Question: I have css dropdown menu. it is working fine with choreme or old firefox versions but when I display with the firefox lastest version and internet explorer I am getting the some problems. How can I fix it?

'''
<div class="btnRent">
<label>
<select>
<option selected> Select Box </option>
<option>Short Option</option>
<option>This Is A Longer Option</option>
</select>
</label>
</div>
'''
css
'''
/* The CSS */
.btnRent select {
padding:3px;
margin: 0;
-webkit-border-radius:4px;
-moz-border-radius:4px;
border-radius:4px;
-webkit-box-shadow: 0 3px 0 #ccc, 0 -1px #fff inset;
-moz-box-shadow: 0 3px 0 #ccc, 0 -1px #fff inset;
box-shadow: 0 3px 0 #ccc, 0 -1px #fff inset;
background: #f8f8f8;
color:#888;
border:none;
outline:none;
display: inline-block;
-webkit-appearance:none;
-moz-appearance:none;
appearance:none;
cursor:pointer;
}
.btnRent label {position:relative; text-align:center;}
.btnRent label:after {
content: "<>";
font: 11px "Consolas",monospace;
color: #AAA;
transform: rotate(90deg);
right: -1px;
top: -1px;
padding: 0px 0px 2px;
position: absolute;
pointer-events: none;
border: 0px none;
outline: 0px none;
width: 25px;
height: 20px;
float: right;
background: #f8f8f8;
-webkit-border-radius: 4px;
-moz-border-radius: 4px;
border-radius: 4px;
}
.btnRent label:before {
content:'';
right:6px; top:0px;
width:20px; height:20px;
border: 0;
outline: 0;
background:#f8f8f8;
position:absolute;
pointer-events:none;
display:block;
}
'''
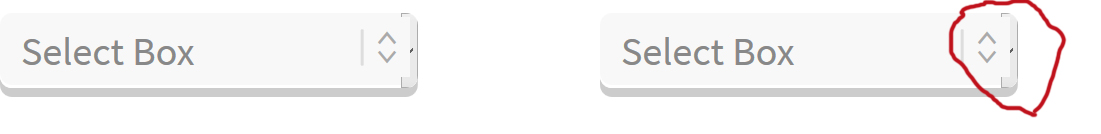
Answer: This is a bug with the latest version of FireFox. See more here:
<URL>
A quick way to resolve this bug is to wrap it in a container that is not as wide as your select drop down. You would then style the container with a dropdown arrow.
<URL>
HTML
'''
<div class="select-hide">
<select>
<option>1</option>
<option>1</option>
<option>1</option>
<option>1</option>
</select>
</div>
'''
CSS
'''
.select-hide{
width: 85px;
overflow:hidden;
border:1px solid red;
}
select{
width: 100px;
}
'''